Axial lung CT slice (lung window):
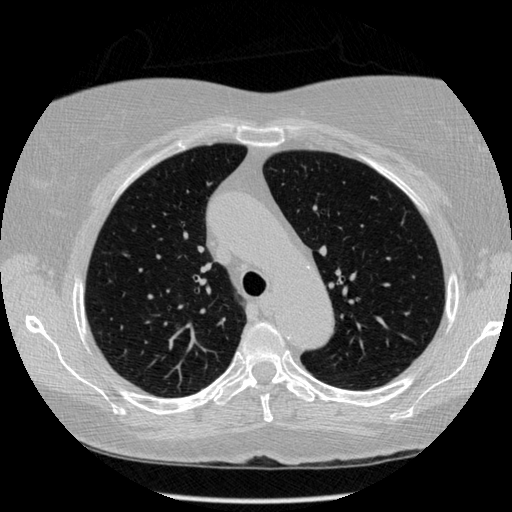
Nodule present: no